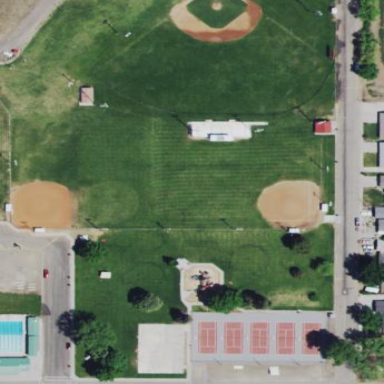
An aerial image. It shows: Baseball pitch for leisure land.